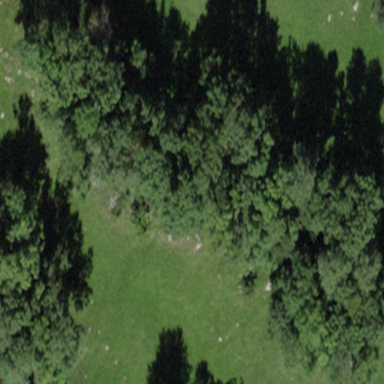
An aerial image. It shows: Forest area.